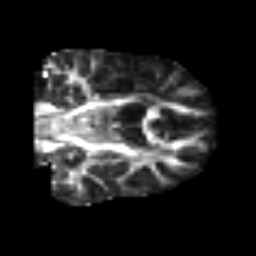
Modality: FA
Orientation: coronal
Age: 60
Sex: male
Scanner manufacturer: siemens
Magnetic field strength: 3 T
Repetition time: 6.1 s
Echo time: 0.101 s